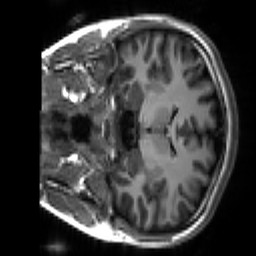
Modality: T1w
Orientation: coronal
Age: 18
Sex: female
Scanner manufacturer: siemens
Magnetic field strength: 3 T
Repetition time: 2.3 s
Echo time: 0.00266 s